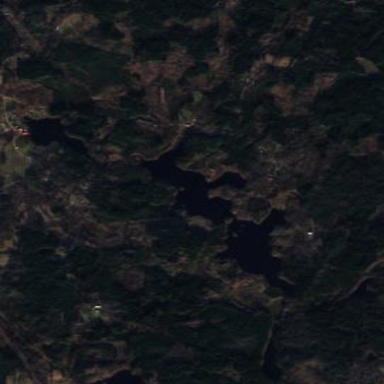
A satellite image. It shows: Serene lake surrounded by nature.